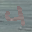
Label: 4